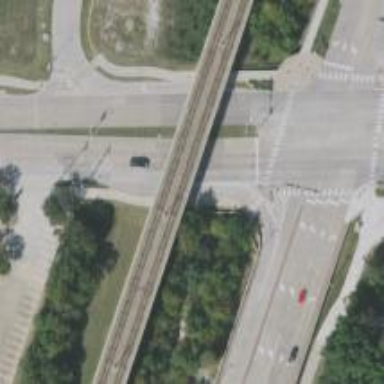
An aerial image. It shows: Secondary link road with separate sidewalk.